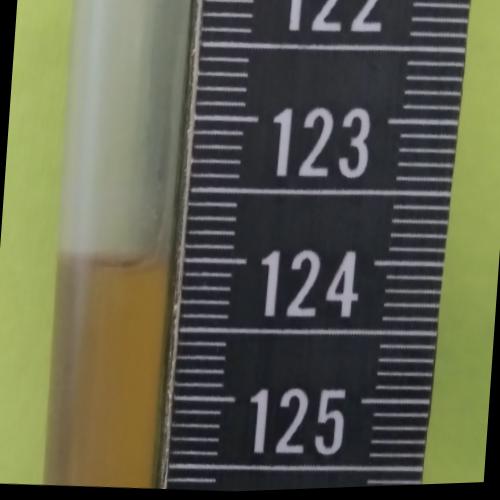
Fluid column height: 124.0 cm